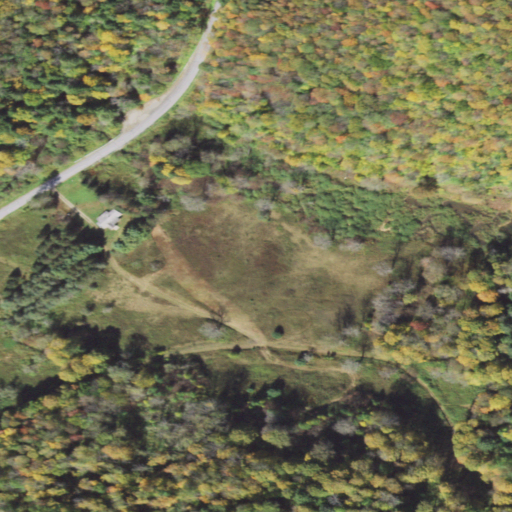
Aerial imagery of valley in Pennsylvania named Shinglebolt Hollow containing deciduous forest, mixed forest, grassland, open development, woody wetlands, and pasture